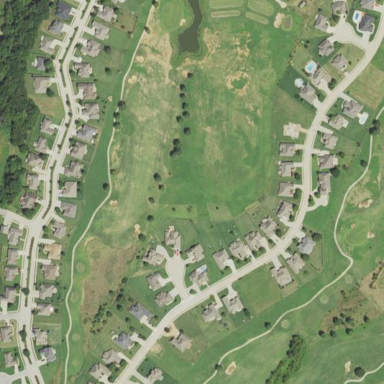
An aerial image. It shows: Rough grassy area used for golf.